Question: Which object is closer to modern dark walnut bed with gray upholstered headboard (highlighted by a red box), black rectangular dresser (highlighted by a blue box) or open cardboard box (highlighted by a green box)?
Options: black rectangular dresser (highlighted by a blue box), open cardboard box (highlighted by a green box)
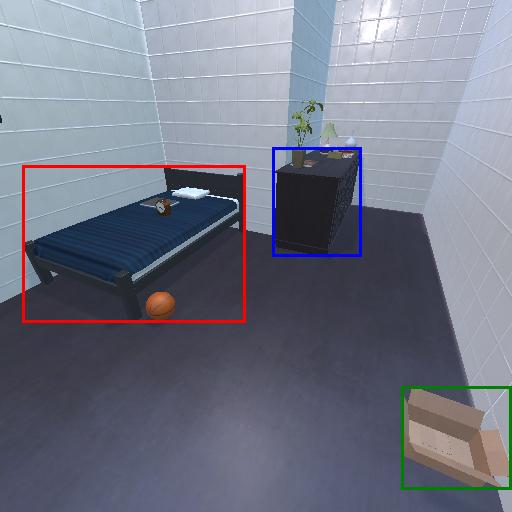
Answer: black rectangular dresser (highlighted by a blue box)